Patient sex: M
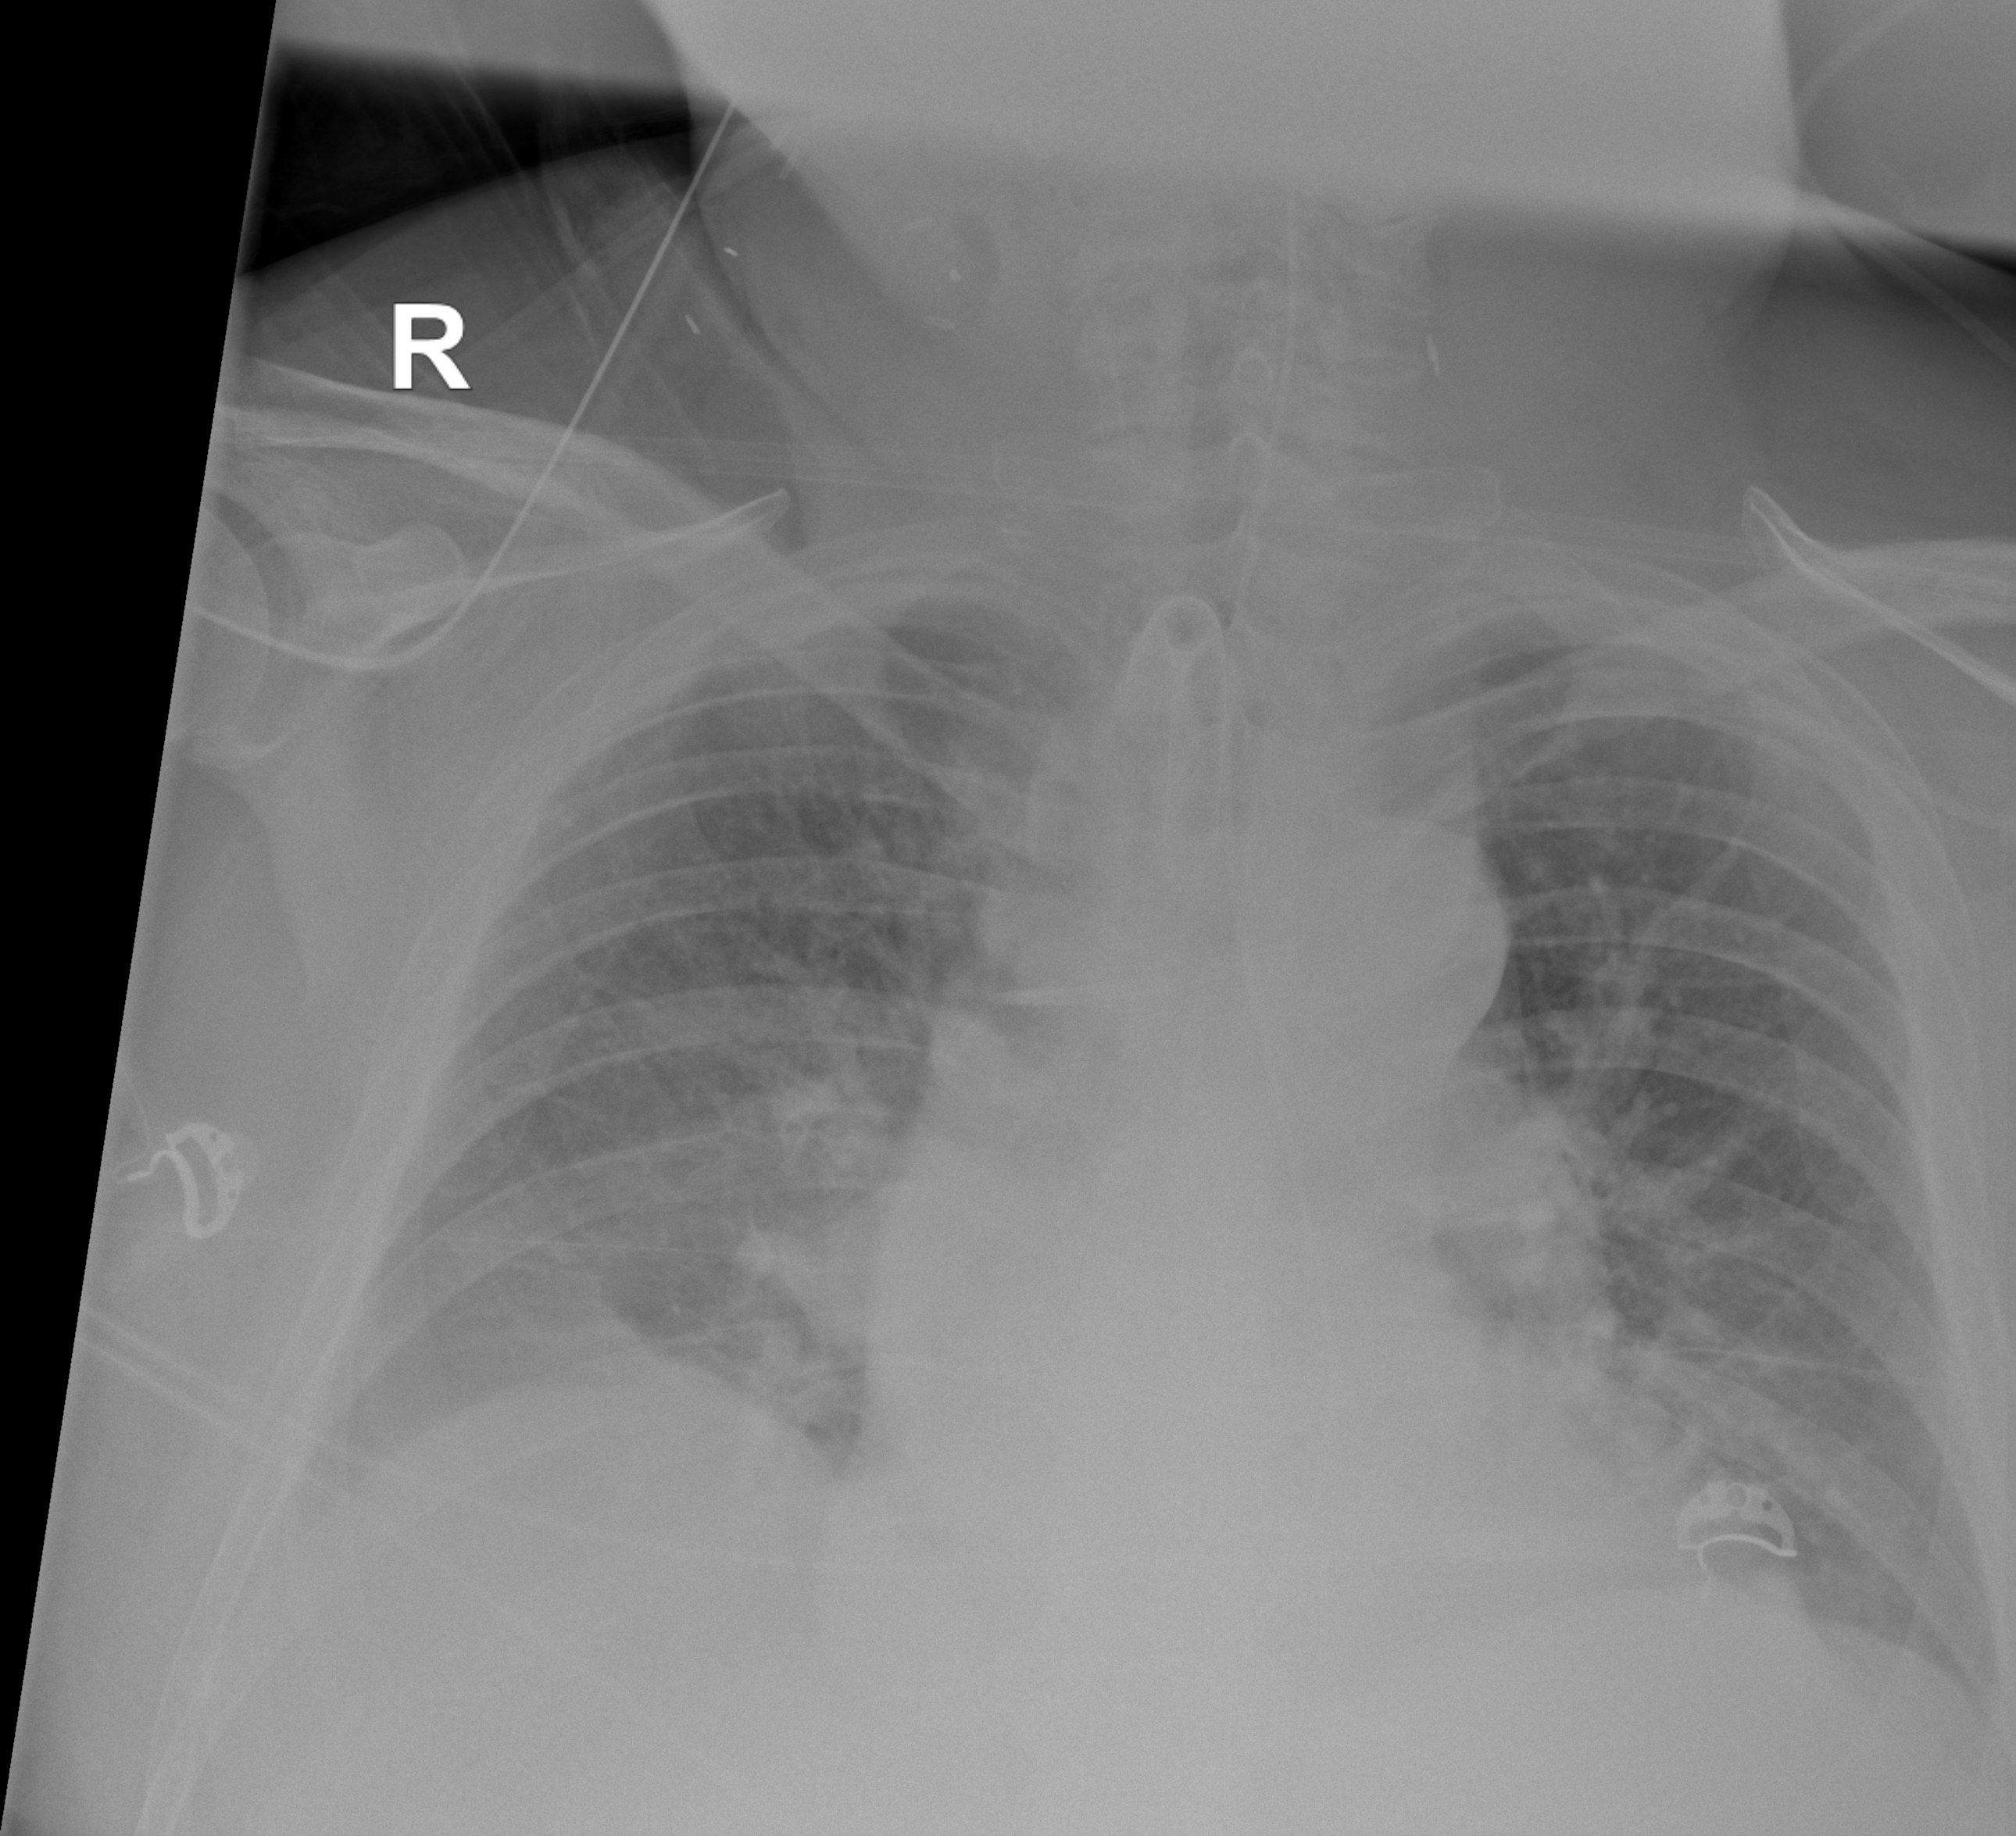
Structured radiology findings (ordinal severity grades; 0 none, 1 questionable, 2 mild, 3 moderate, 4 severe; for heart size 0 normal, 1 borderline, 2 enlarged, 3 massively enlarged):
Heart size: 1
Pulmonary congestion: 2
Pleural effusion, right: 2
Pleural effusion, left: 2
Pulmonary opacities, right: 0
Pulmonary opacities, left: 0
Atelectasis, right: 2
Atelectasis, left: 0